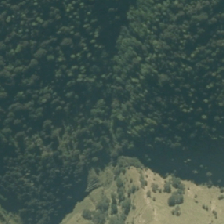
Land cover: manuka_kanuka